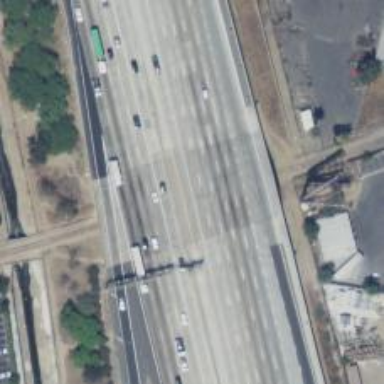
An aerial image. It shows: Motorway.